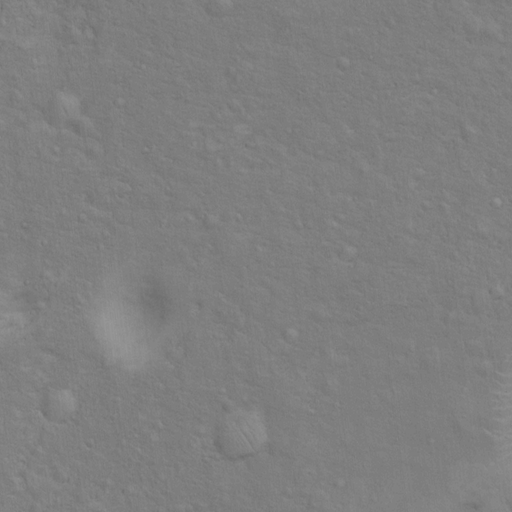
Classes present: Background, Cone